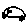
Label: car